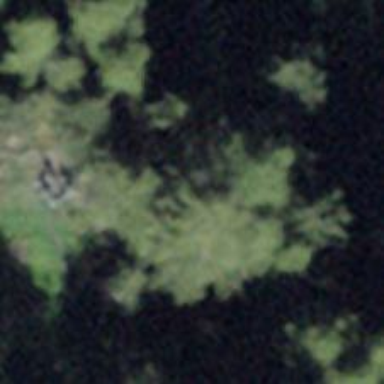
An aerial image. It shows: Kissing gate.